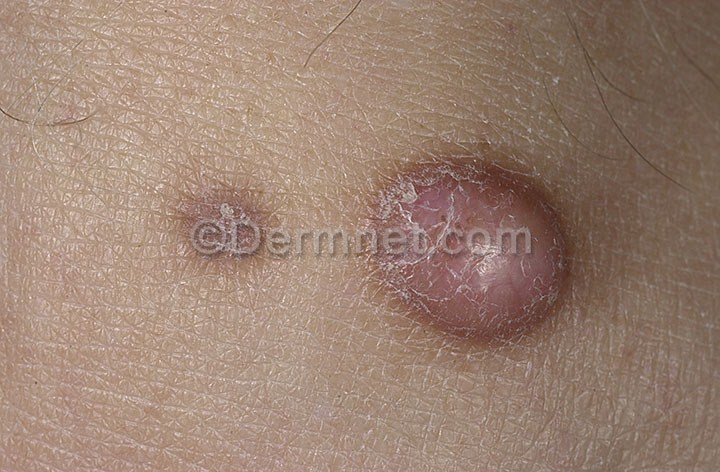
Disease: Seborrheic Keratoses and other Benign Tumors